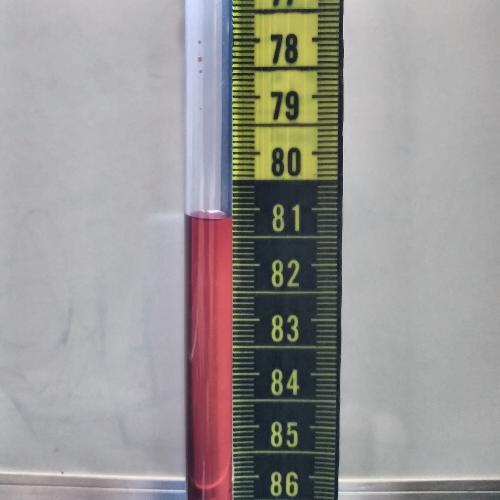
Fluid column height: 81.2 cm